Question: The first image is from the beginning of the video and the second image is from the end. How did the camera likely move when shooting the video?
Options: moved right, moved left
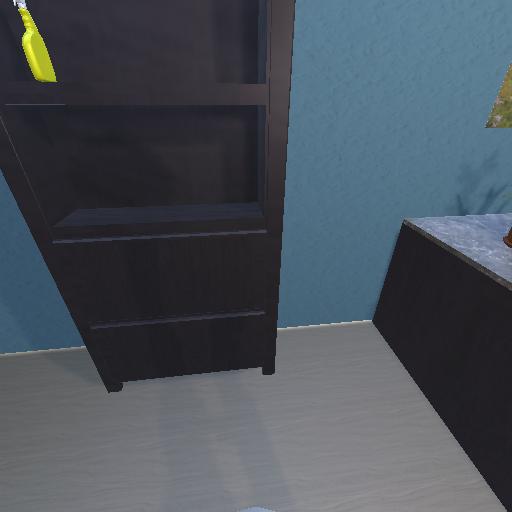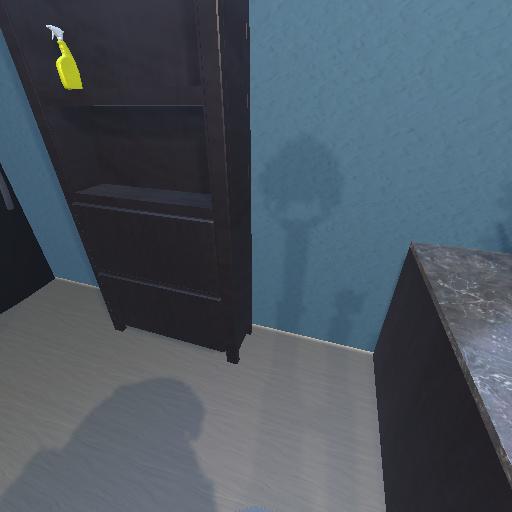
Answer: moved right